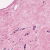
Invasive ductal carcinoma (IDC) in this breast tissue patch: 0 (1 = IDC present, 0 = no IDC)